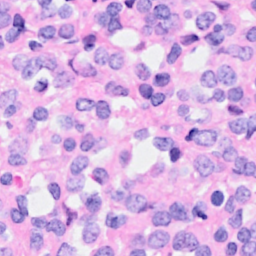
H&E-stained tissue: Breast